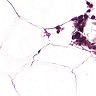
Metastatic tissue present: no